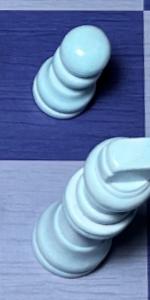
Label: King_White